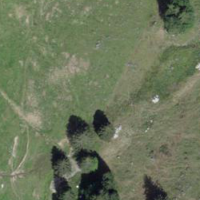
EUNIS habitat code: 23
Species observed at this site:
Phyteuma orbiculare